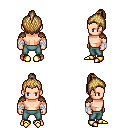
a pixel art fantasy rpg character, male body template, human, light skin, leather shoulder armor, teal pants, blonde short topknot hairstyle, white cloth bandages, gold boots, four views (front, back, left, right), 2x2 character sprite sheet, small pixel art, hard edges, no anti-aliasing